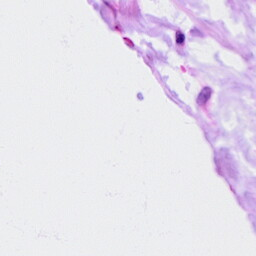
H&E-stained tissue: Ovarian